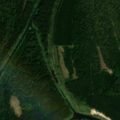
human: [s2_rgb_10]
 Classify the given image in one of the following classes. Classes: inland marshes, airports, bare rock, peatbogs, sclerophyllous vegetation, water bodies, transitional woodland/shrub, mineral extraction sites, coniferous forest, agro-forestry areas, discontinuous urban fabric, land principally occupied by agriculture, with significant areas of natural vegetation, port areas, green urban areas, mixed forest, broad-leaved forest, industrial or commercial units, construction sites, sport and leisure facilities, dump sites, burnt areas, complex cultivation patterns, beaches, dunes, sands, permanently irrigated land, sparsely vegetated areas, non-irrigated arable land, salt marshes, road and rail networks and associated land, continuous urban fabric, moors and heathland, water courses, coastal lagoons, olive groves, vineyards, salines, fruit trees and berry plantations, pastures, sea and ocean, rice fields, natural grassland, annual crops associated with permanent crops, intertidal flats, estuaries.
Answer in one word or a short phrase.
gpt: broad-leaved forest, transitional woodland/shrub